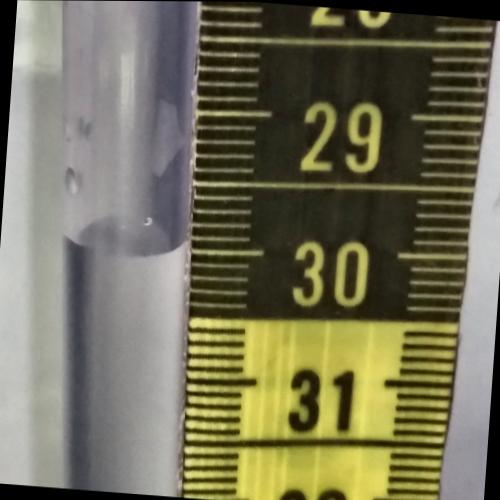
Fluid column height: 30.0 cm